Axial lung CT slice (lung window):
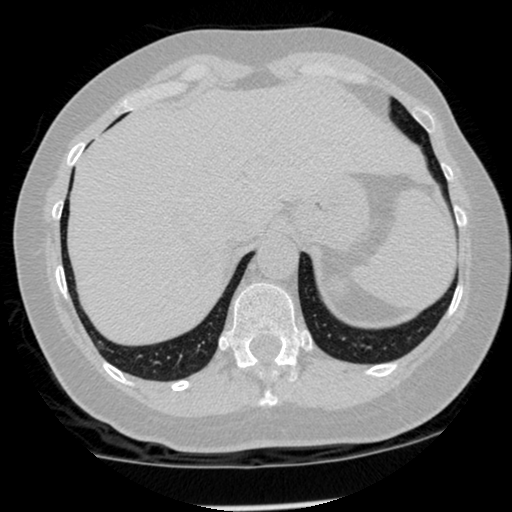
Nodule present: no